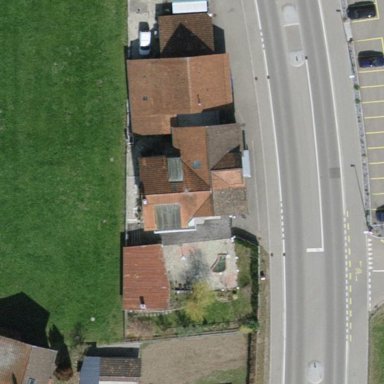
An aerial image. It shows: Restaurant in building.